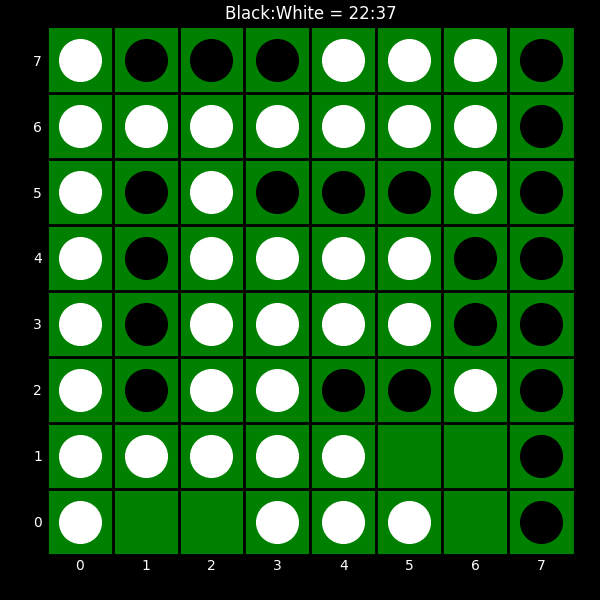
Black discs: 22
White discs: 37